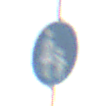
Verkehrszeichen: Gehweg
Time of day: SunriseSunset
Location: Outdoor (Nature)
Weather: PartlyCloudy
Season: NotSpecified
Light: Natural